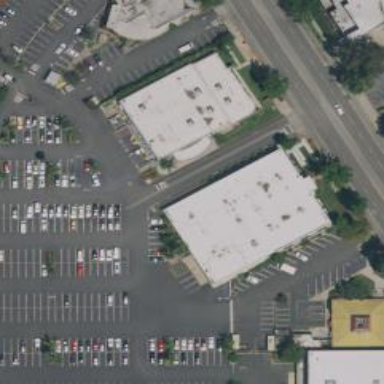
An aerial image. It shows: Retail building.